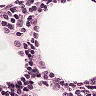
Metastatic tissue present: no